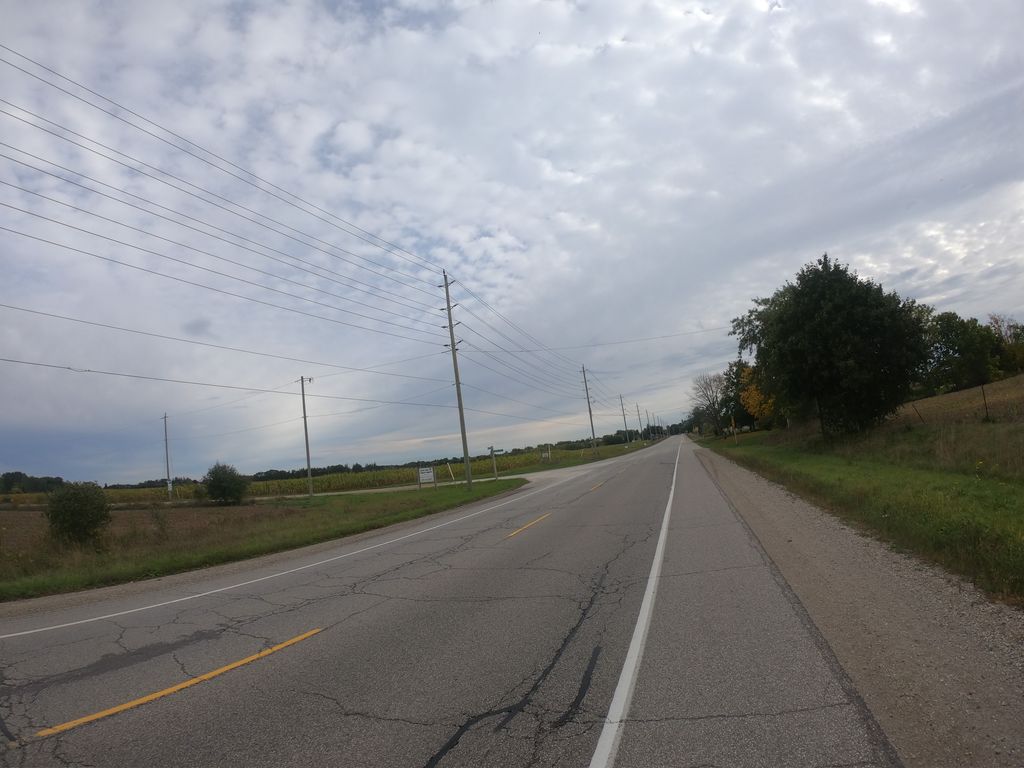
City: kitchener-waterloo